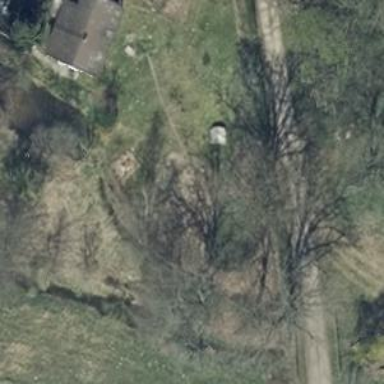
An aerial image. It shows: Deciduous broadleaved tree.